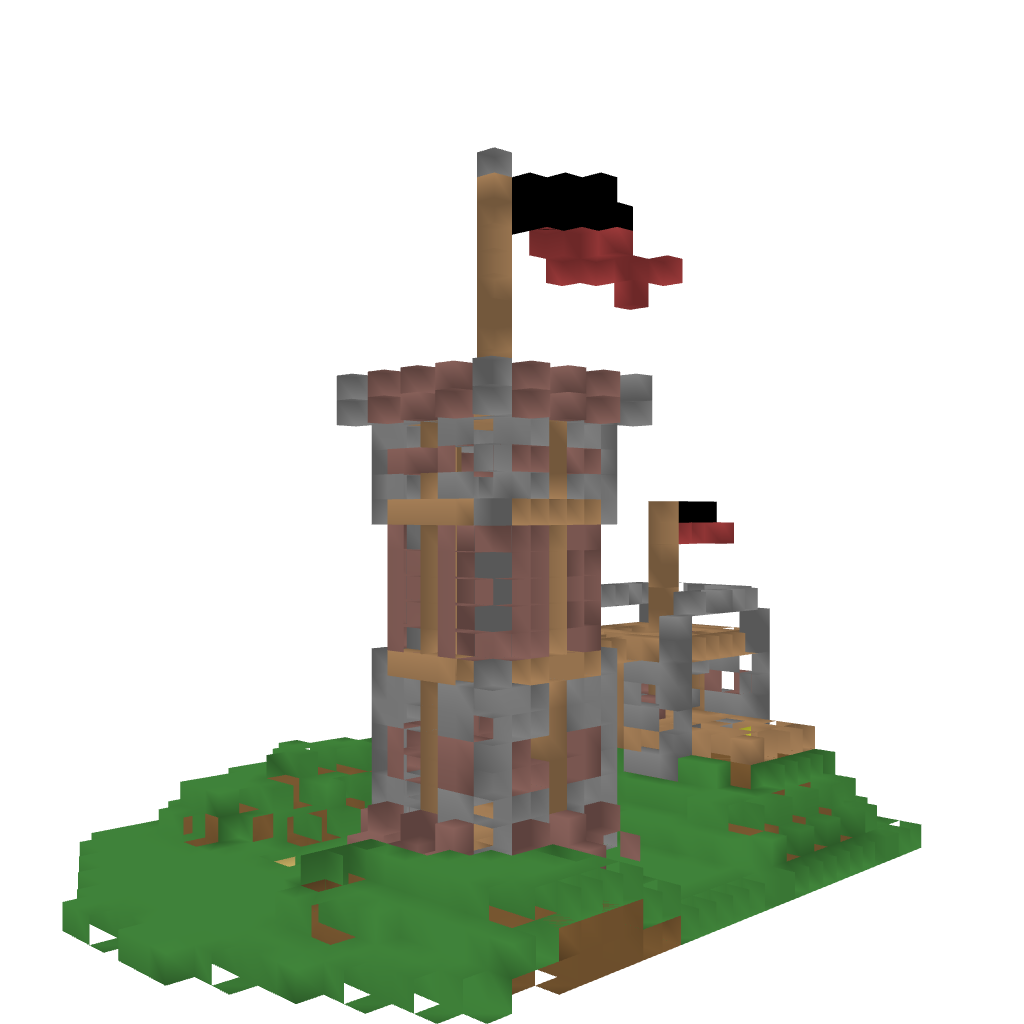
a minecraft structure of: Castle/Chateau bad low quality